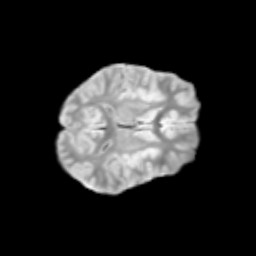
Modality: T2w
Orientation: axial
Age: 12
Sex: male
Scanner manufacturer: siemens
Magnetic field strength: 3 T
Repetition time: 3.8 s
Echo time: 0.07 s